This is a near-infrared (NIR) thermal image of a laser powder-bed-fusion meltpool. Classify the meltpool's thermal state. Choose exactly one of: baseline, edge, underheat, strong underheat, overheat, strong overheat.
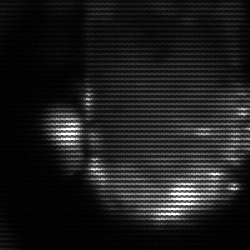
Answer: baseline